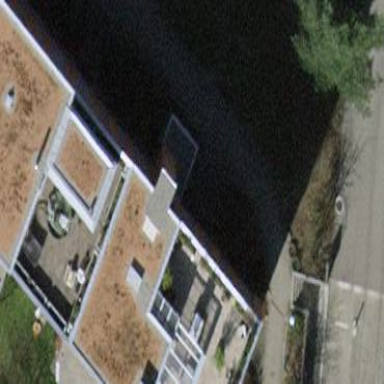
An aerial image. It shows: Apartment building with flat roof.